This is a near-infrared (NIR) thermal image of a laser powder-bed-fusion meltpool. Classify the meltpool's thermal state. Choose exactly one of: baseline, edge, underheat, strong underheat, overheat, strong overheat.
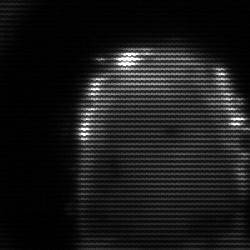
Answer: baseline